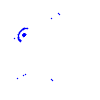
Particle: proton